Деревянный плот оттолкнули от берега так, что в начальный момент времени его скорость оказалась равной $v_{0}$ и направленной перпендикулярно берегу (см. рисунок).  Двигаясь по траектории, показанной на рисунке, плот через некоторое время $T$ после начала движения оказался в точке $A$. Скорость реки постоянна и равна $u$.
Графически найдите точки траектории плота, в которых он находился в моменты времени $2 T$, $3 T$ и $4 T$.
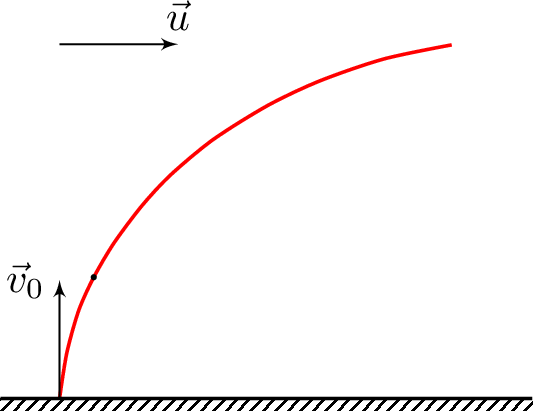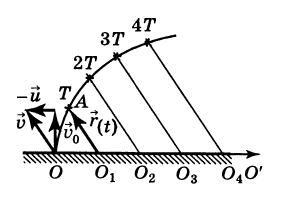
Решение: Пусть точка $O$ — точка старта плота (см. рисунок).  В системе отсчета (СО), движущейся вниз по течению реки со скоростью $u$ (в этой СО вода неподвижна), плот движется по прямой в направлении вектора $\vec{v}=\vec{v}_{0}-\vec{u}$. Вектор $\vec{r}(t)$, соединяющий точку $O$ с точкой $A$ — местом нахождения плота в момент $T$ в движущейся СО, направлен параллельно $\vec{v}$. В неподвижной СО вектор, соединяющий точку $O$ с местом его нахождения, $\vec{R}(t)=\vec{r}(t)+\vec{u} t$.Проведем через точку $A$ прямую параллельно $\vec{v}$. Точку пересечения этой прямой с берегом обозначим $O_{1}$, тогда $O O_{1}=u T$. Отложим на луче $O O^{\prime}$ отрезки $O O_{2}=2 u T$, $O O_{3}=3 u T$ и $O O_{4}=4 u T$. Через полученные точки $O_{2}$, $O_{3}$, $O_{4}$ проведем прямые параллельно $\vec{v}$. Точки пересечения этих прямых с траекторией плота будут соответствовать местам его нахождения в моменты времени $2 T$, $3 T$, $4 T$.
Темы:
T, Механика, Кинематика, Всероссийские, Относительное движение